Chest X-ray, PA view. Patient: 30 years old, sex M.
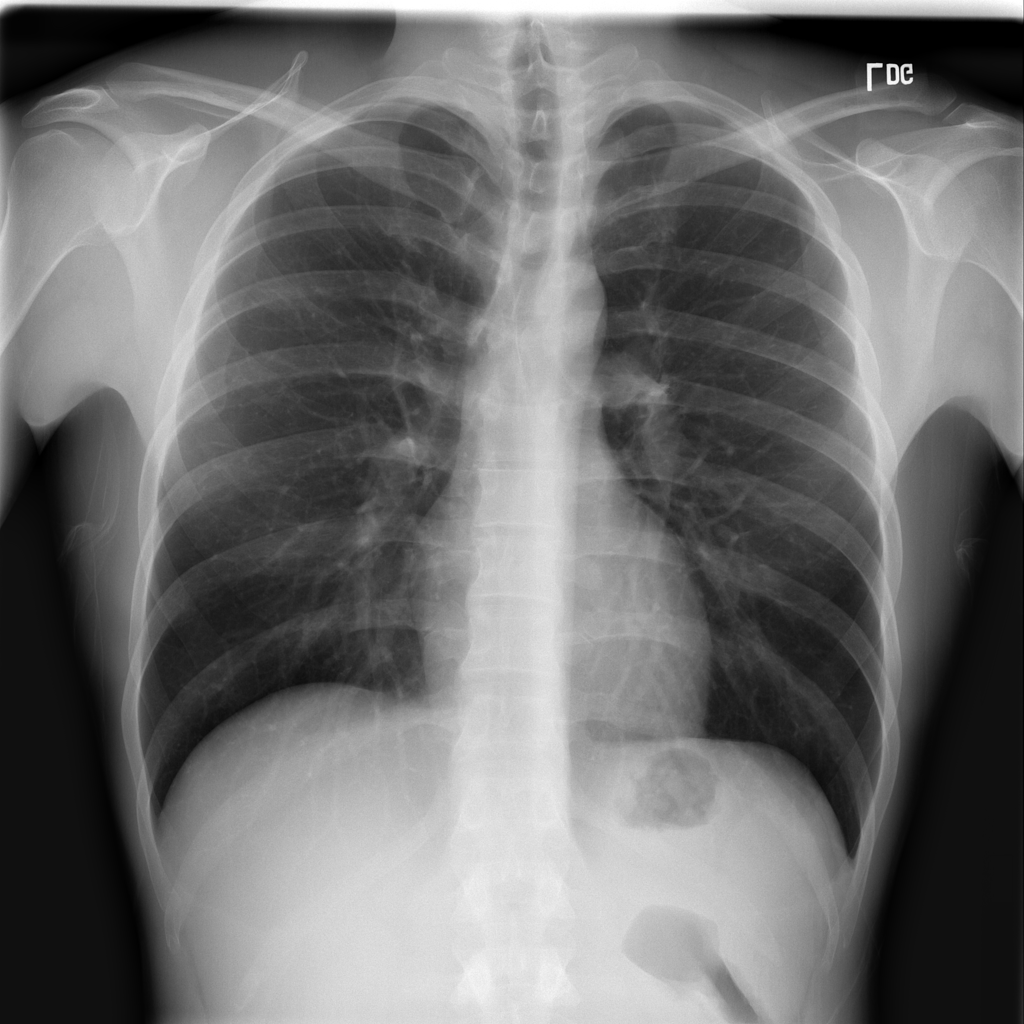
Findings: No Finding